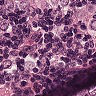
Metastatic tissue present: yes